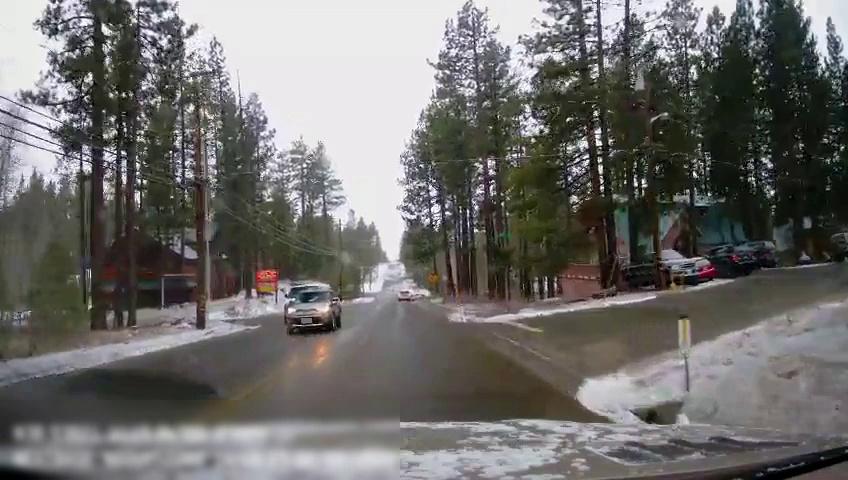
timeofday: Day
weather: Snowy
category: Drivable Space
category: Vehicles | SUV
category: Vehicles | SUV
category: Vehicles | Truck
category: Vehicles | Car
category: Vehicles | SUV
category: Lanes | Current Lane